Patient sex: F
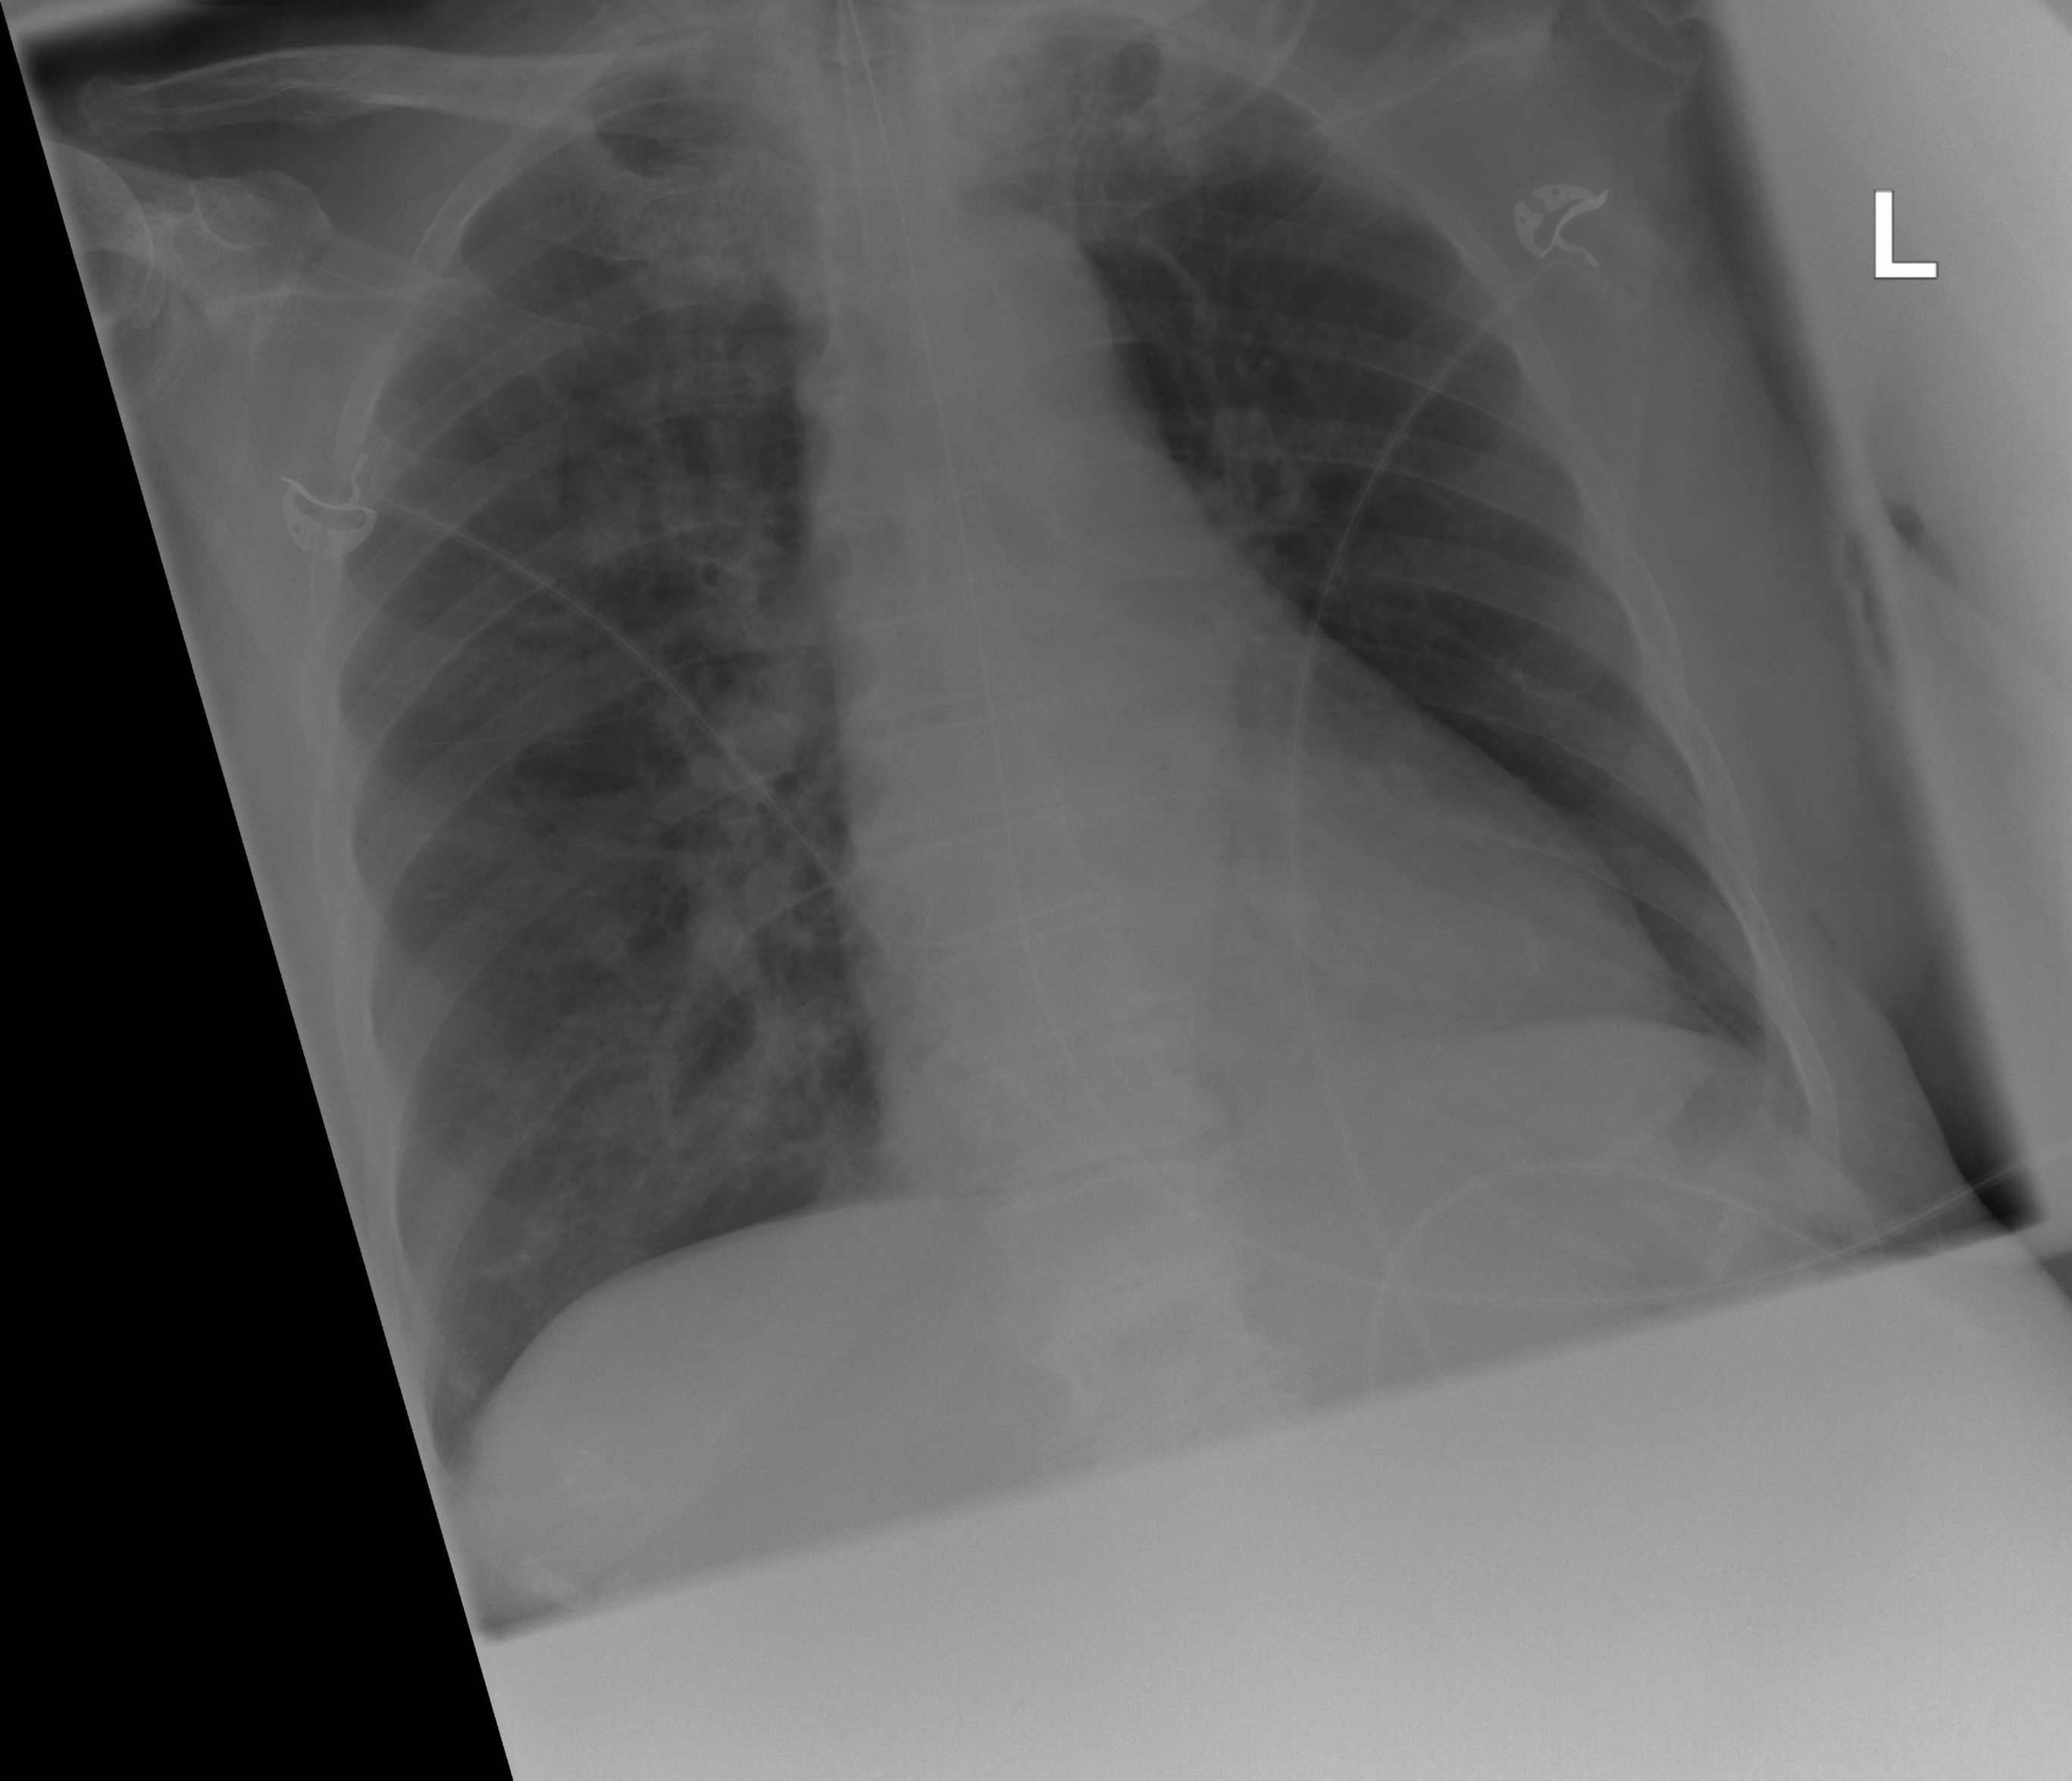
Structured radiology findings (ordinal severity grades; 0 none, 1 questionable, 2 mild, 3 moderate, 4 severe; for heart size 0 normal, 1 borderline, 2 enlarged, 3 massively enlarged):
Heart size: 0
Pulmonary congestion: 1
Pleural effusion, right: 0
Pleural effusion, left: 0
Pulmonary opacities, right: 2
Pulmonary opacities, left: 0
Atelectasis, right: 0
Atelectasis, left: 0